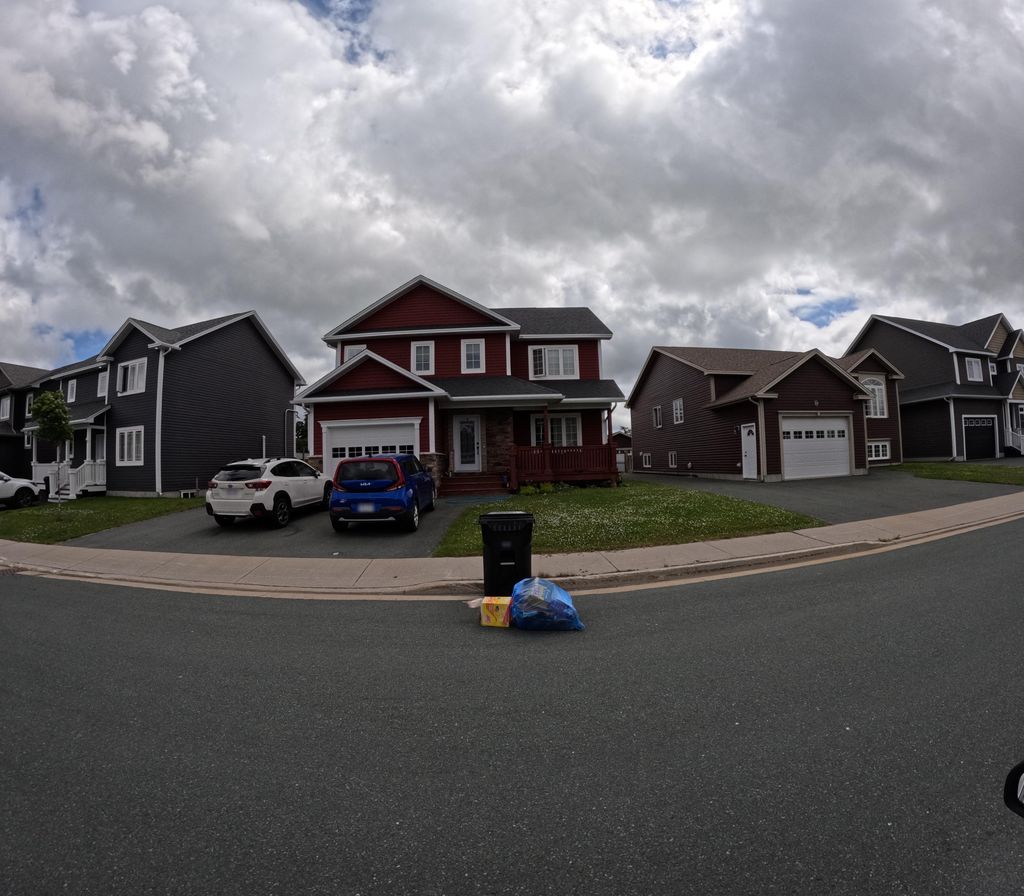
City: st_johns